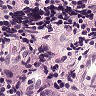
Metastatic tissue present: no